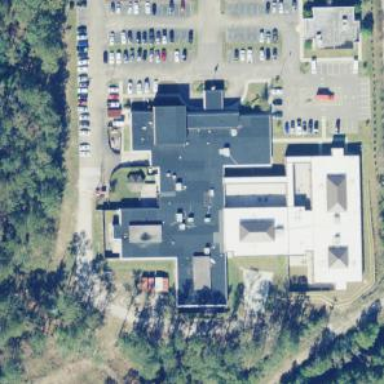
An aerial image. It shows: Healthcare facility identified as hospital.